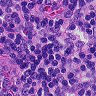
Metastatic tissue present: no